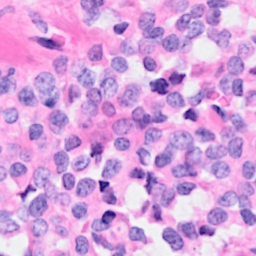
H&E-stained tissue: Breast